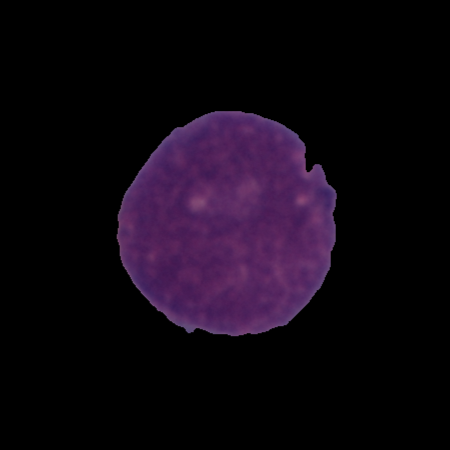
Label: cancer